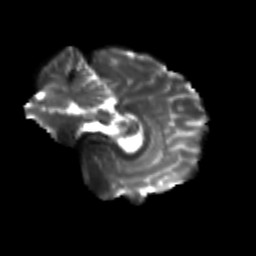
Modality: T2w
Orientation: sagittal
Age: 23
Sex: female
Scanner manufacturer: siemens
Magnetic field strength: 3 T
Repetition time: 3.5 s
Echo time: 0.113 s